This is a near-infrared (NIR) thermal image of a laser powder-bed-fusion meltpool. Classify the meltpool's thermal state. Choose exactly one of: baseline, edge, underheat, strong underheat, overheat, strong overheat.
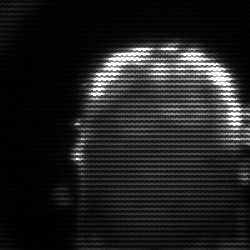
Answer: baseline